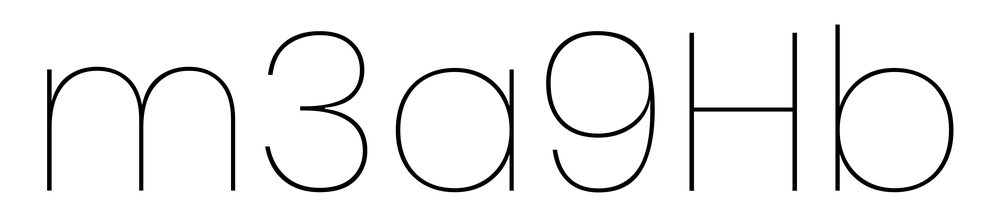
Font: Poppins-Thin